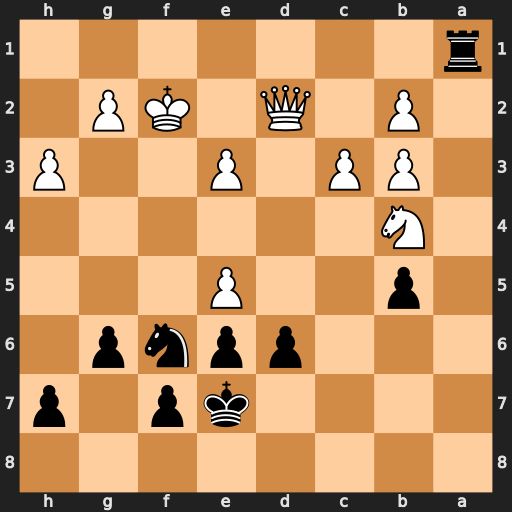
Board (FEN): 8/4kp1p/3ppnp1/1p2P3/1N6/1PP1P2P/1P1Q1KP1/r7
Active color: b
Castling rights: -
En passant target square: -
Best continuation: Ne4+ Ke2 Nxd2